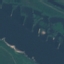
Land use / land cover class: River